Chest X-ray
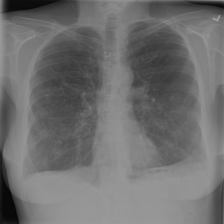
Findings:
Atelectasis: negative
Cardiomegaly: negative
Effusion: negative
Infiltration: negative
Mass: negative
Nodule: negative
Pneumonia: negative
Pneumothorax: negative
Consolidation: negative
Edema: negative
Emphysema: negative
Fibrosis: positive
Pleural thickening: negative
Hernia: negative